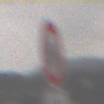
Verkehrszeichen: VerbotRadverkehr
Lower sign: EinspurigeFahrzeugeFrei6
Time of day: Midday
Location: Outdoor (Nature)
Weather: Overcast
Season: Winter
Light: Natural